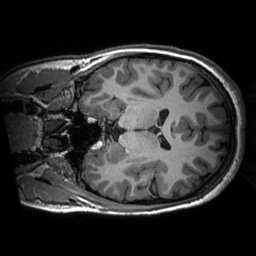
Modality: T1w
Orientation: coronal
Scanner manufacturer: siemens
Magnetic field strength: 3 T
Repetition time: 2.53 s
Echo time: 0.00288 s